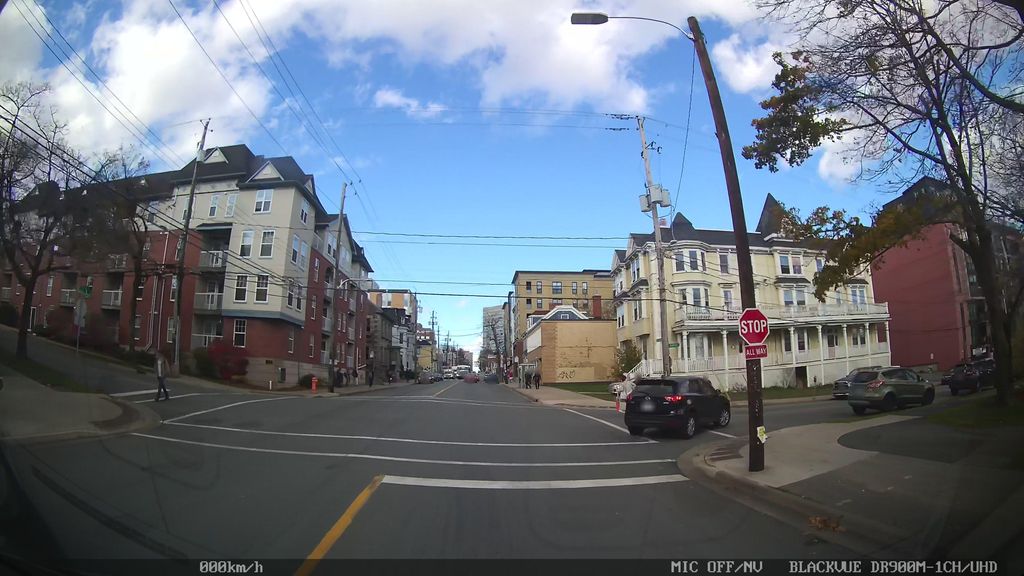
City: halifax